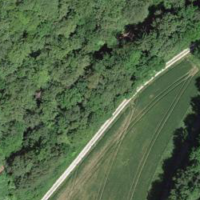
EUNIS habitat code: 41
Species observed at this site:
Prunus spinosa